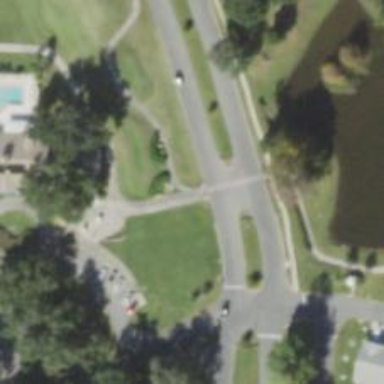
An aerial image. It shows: Path for golf carts.